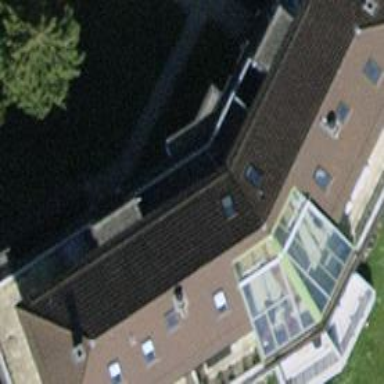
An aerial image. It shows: Building with hipped roof.